Question: I'm trying to calculate rolling r-squared of regression among first column and other columns in a dataframe (first column and second, first column and third etc.) But when I try threading, it kept telling me the error that
> TypeError: ParallelRegression() argument after * must be an iterable, not int".
I'm wondering how do I fix this? Thanks very much!
'''
import threading
totalThreads=3 #three different colors
def ParallelRegression(threadnum):
for i in range(threadnum):
res[:,i]=sm.OLS(df.iloc[:,0], df.iloc[:,i+1]).fit().rsquared
threads=[]
for threadnum in range(totalThreads):
t=threading.Thread(target=ParallelRegression,args=(threadnum))
threads.append(t)
t.start()
for threadnum in range(totalThreads):
threads[threadnum].join()
'''
See a summary of the data (df) in the picture linked below:

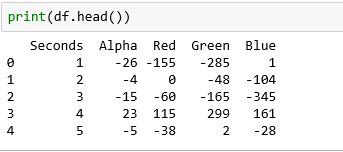
Answer: 'threading.Thread' class needs an iterable of arguments as the 'args' parameter. You're passing 'args=(threadnum)' which is a single 'int' object, you need to pass some iterable object that would allow multiple args, even when you only want to pass one arg.
'args=[threadnum]' would work, because that makes a 'list' which is iterable.